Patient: sex M, age 48
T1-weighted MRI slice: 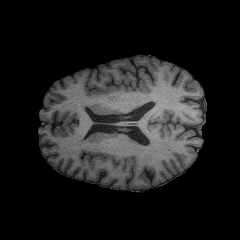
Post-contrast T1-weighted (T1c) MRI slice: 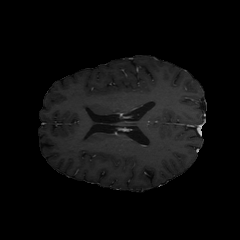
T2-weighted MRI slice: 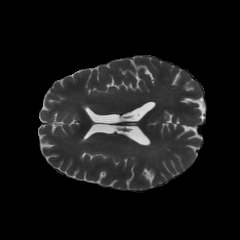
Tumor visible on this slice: no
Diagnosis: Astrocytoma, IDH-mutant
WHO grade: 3